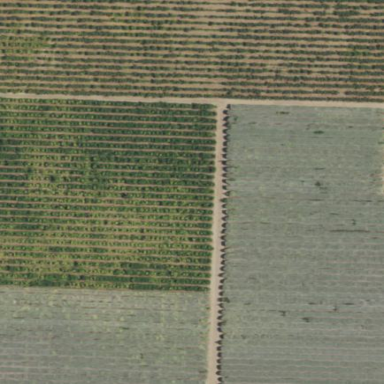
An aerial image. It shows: Orchard filled with plum trees.